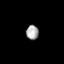
Tissue: prostate
Cell type: Fibroblasts
Senescence score: 0.729
Nuclear area (px): 178
Mean DAPI intensity: 166.197